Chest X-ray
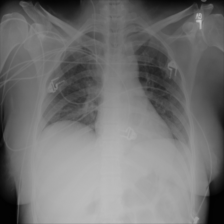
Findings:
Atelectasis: negative
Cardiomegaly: negative
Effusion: negative
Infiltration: negative
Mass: negative
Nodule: negative
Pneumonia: negative
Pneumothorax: negative
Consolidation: negative
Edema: negative
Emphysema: negative
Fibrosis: negative
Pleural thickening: negative
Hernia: negative